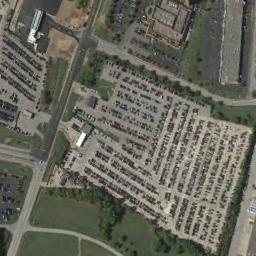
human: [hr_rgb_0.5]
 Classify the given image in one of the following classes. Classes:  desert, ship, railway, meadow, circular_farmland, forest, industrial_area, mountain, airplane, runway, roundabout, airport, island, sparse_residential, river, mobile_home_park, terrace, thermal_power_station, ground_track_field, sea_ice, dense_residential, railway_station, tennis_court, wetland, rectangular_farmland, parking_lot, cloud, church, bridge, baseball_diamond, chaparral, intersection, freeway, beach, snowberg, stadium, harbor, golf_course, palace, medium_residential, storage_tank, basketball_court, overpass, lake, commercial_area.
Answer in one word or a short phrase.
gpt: parking_lot